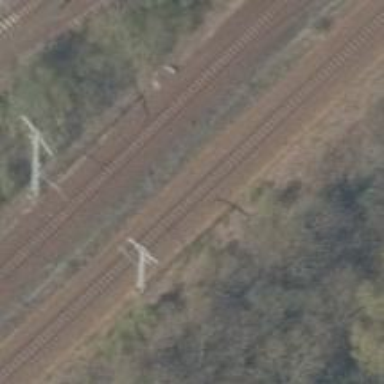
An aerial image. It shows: Railway track with contact line for electrification.